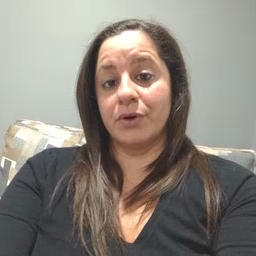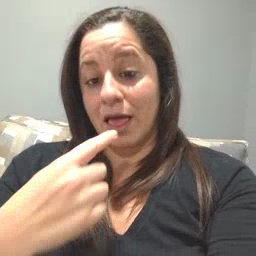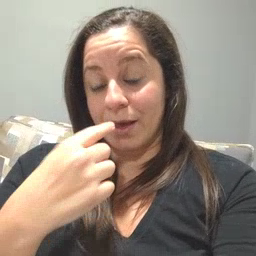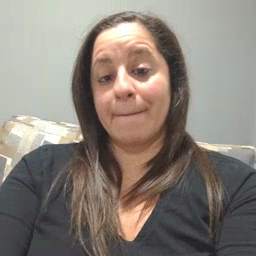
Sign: tongue